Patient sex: M
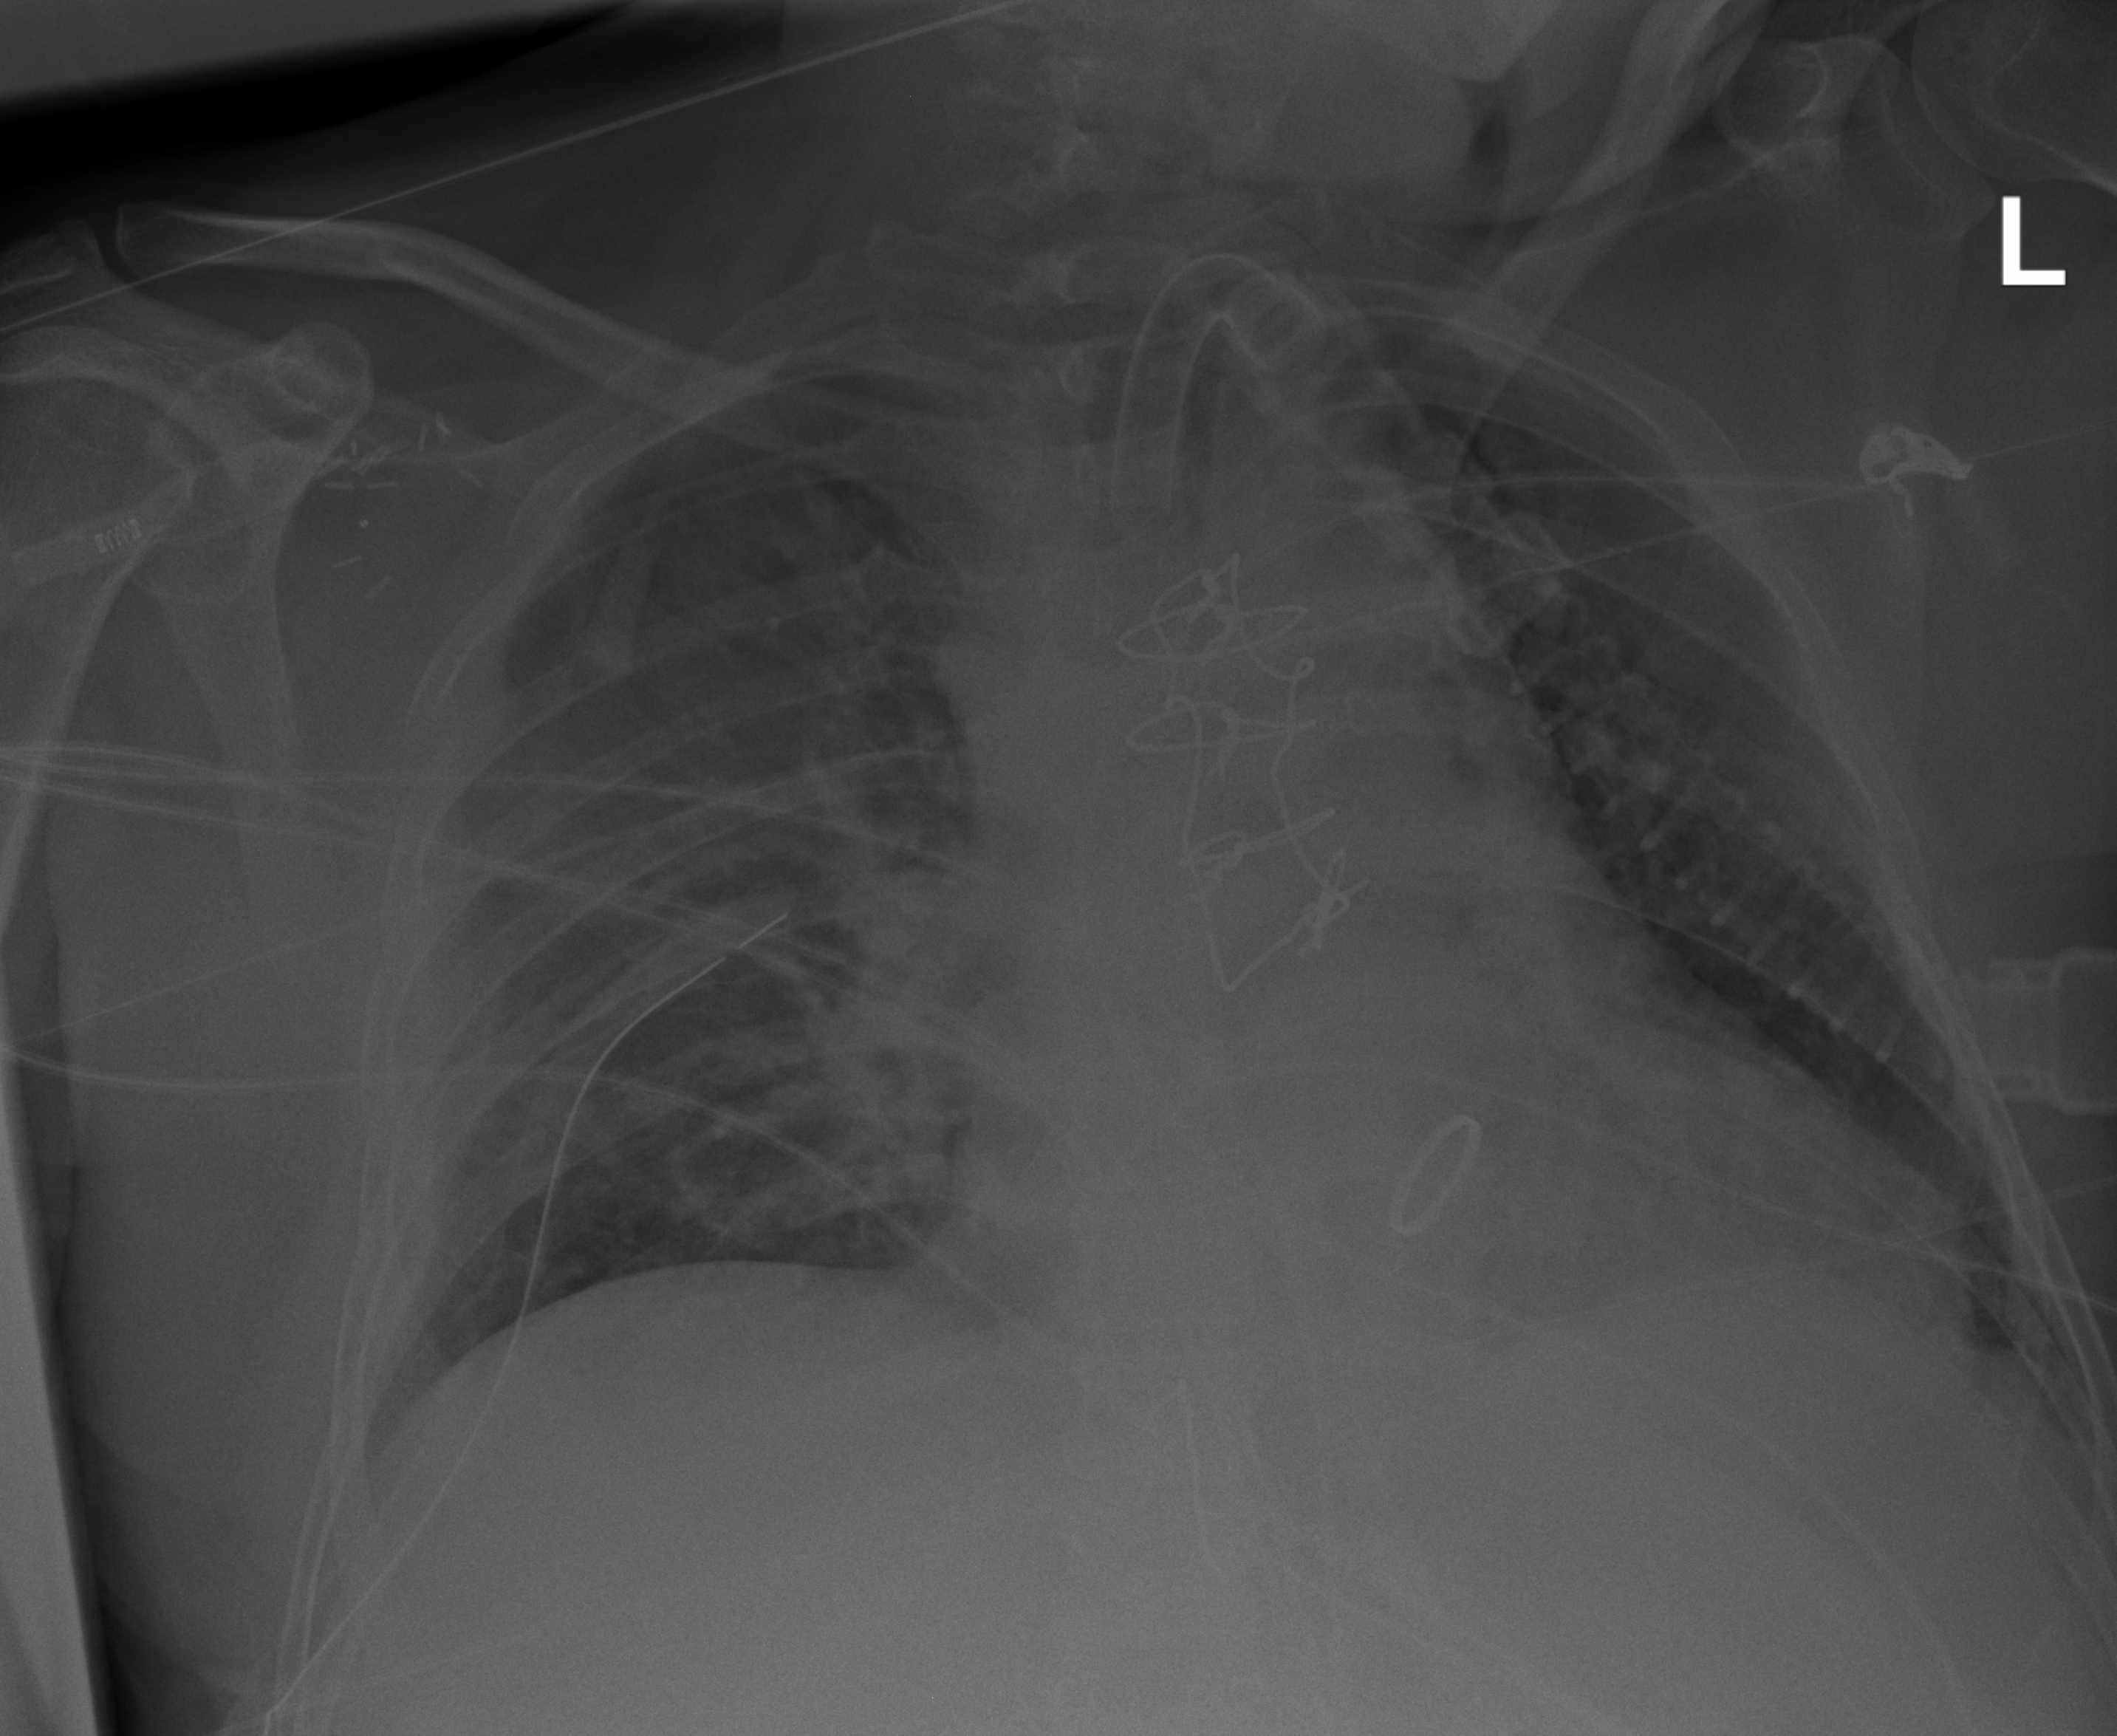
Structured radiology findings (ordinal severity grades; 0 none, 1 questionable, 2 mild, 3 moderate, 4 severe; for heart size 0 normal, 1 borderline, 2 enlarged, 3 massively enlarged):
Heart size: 2
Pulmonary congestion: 2
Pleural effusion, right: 0
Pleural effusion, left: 1
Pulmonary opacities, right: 2
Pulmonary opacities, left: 2
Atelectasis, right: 2
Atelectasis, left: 2